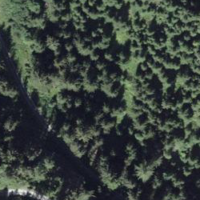
EUNIS habitat code: 43
Species observed at this site:
Sorbus aucuparia